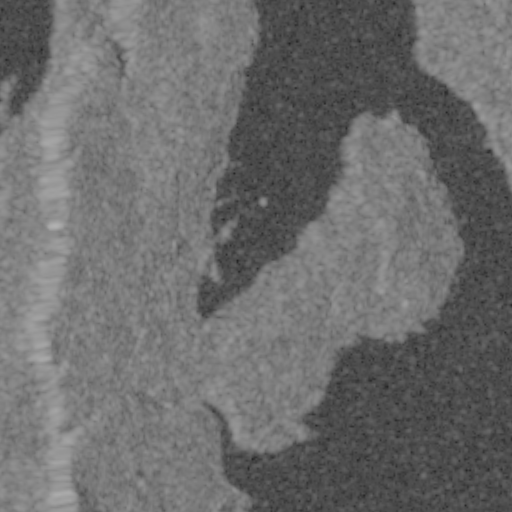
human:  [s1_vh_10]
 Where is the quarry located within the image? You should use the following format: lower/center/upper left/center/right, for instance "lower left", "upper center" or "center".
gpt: The quarry is located in the lower left of the image.
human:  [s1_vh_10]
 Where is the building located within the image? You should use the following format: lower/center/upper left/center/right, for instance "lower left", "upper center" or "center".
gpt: There is no building in the image.

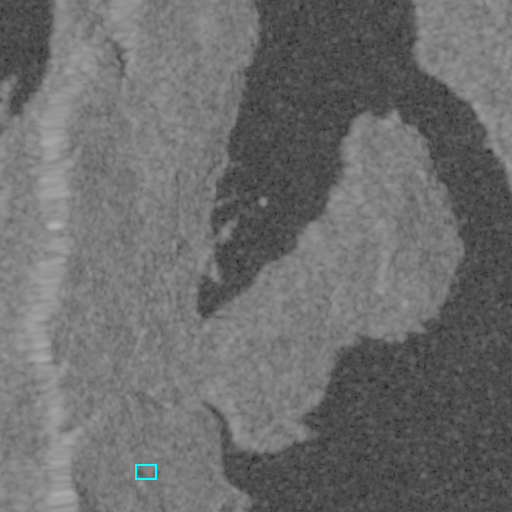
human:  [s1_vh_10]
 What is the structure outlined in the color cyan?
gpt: The structure outlined in cyan is a quarry.
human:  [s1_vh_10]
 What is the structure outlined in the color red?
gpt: There is no red outline.